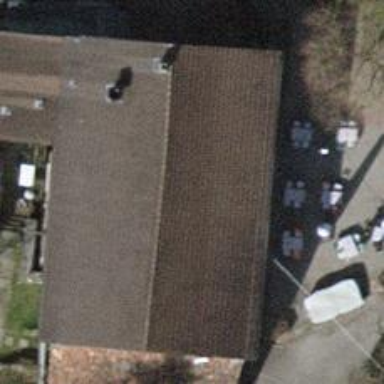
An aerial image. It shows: Restaurant.